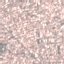
Land use / land cover: Residential